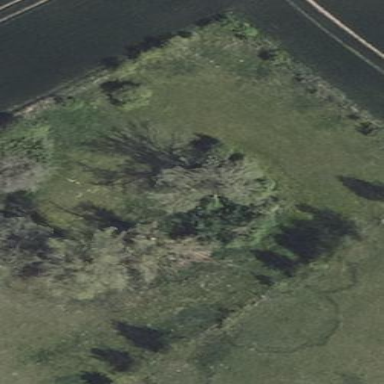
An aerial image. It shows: Pond surrounded by natural water.